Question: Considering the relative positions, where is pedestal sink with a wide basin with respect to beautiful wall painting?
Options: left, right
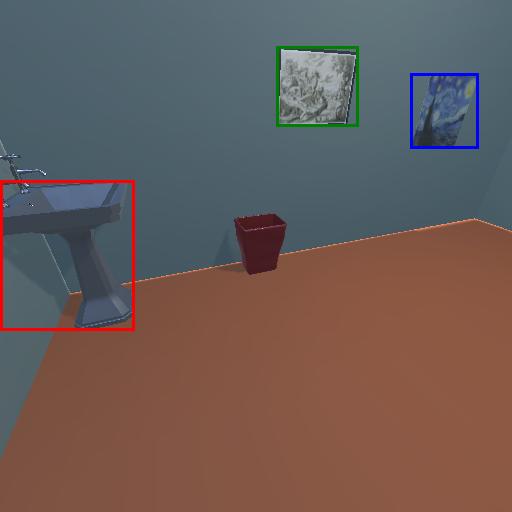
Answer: left